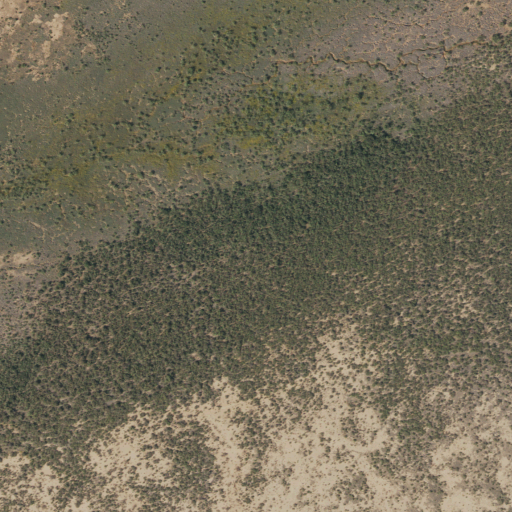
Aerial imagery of valley in Texas named Eagle Flat Draw containing only shrub